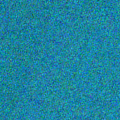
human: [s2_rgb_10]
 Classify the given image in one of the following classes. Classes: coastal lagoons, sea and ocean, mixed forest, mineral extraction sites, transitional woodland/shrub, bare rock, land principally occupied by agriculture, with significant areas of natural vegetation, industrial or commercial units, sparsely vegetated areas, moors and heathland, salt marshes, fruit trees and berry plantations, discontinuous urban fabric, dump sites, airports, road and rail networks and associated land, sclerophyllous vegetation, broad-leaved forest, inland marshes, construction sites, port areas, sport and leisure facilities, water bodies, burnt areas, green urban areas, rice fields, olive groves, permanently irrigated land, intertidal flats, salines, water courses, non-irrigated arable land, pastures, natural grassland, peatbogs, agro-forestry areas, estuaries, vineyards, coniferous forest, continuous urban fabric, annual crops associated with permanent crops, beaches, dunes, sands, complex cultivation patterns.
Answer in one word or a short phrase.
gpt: sea and ocean